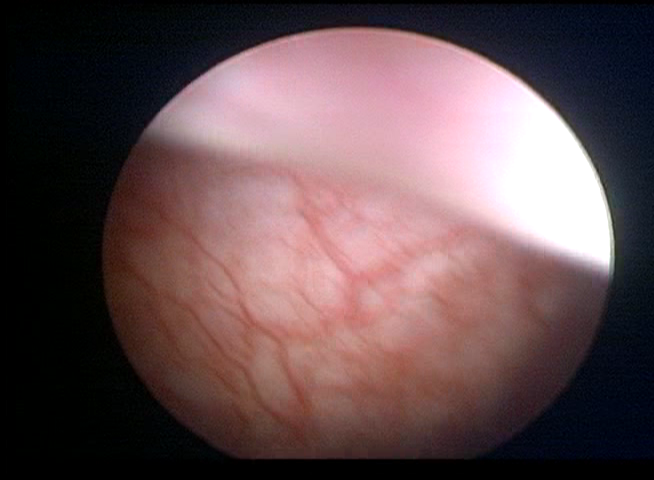
Modality: WLC
Class: Normal mucosa
Bladder cancer association: No